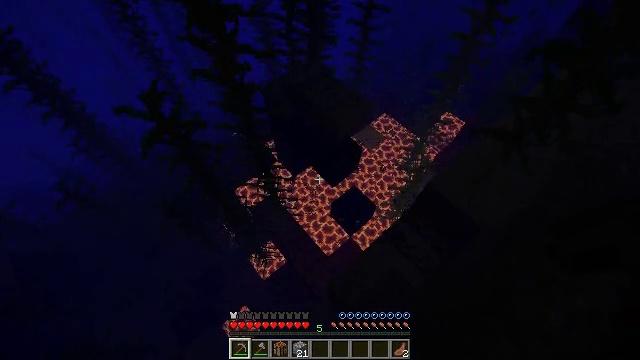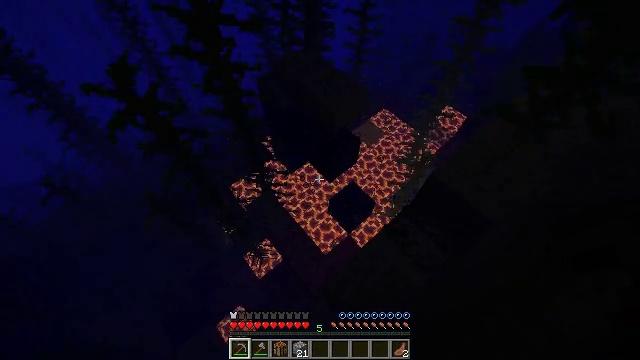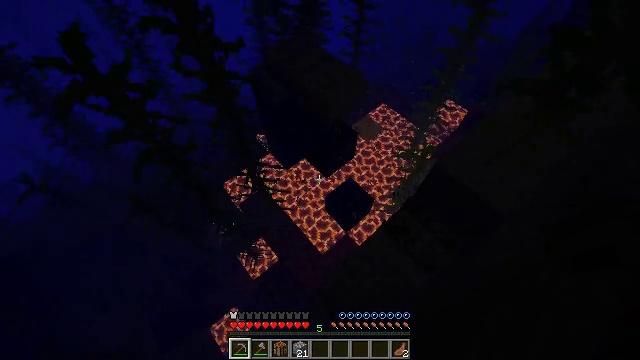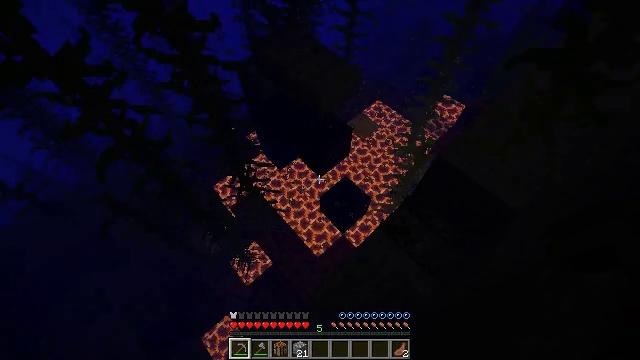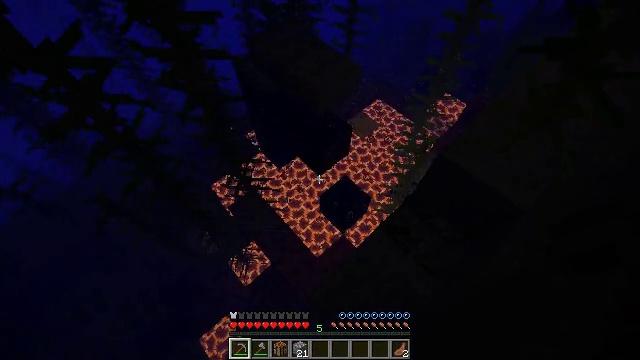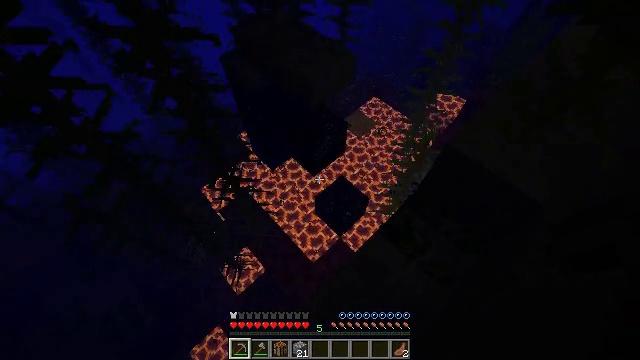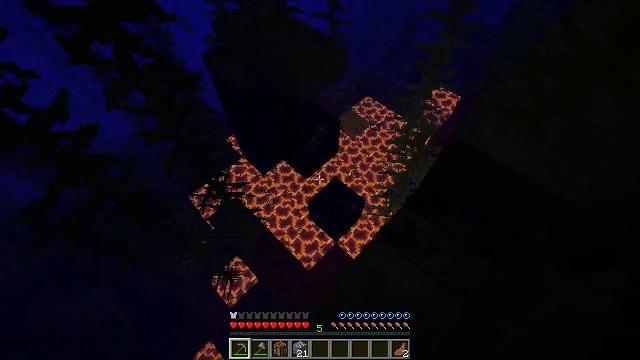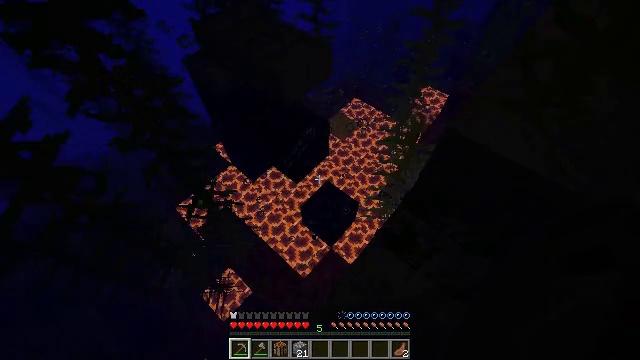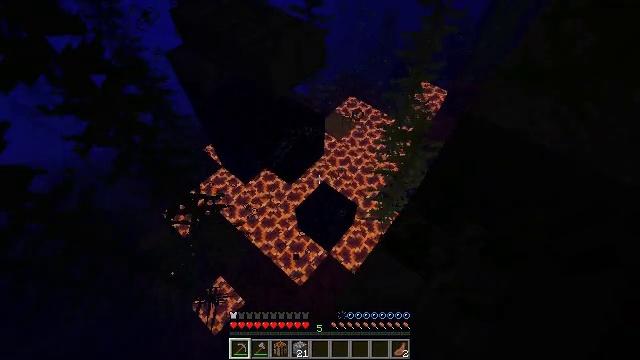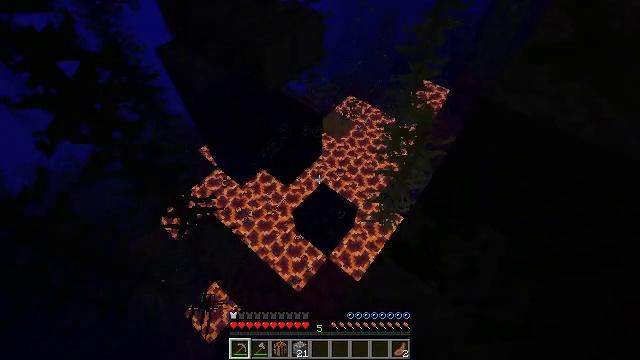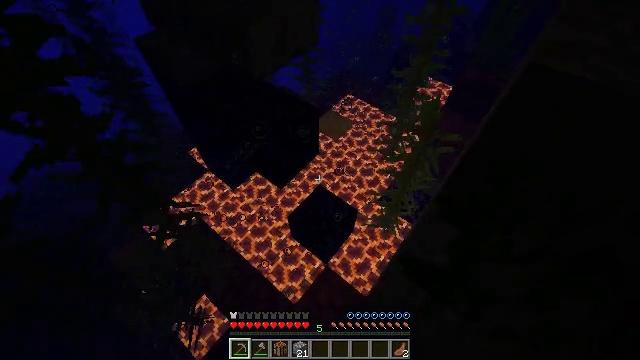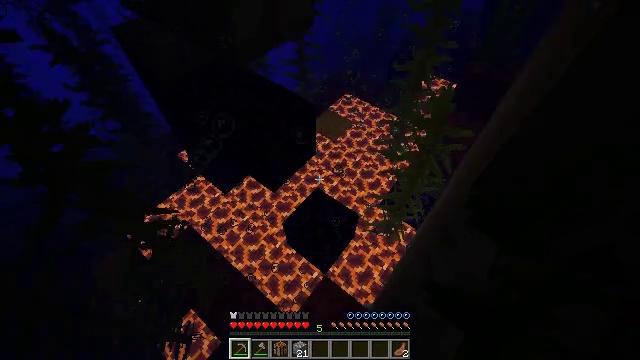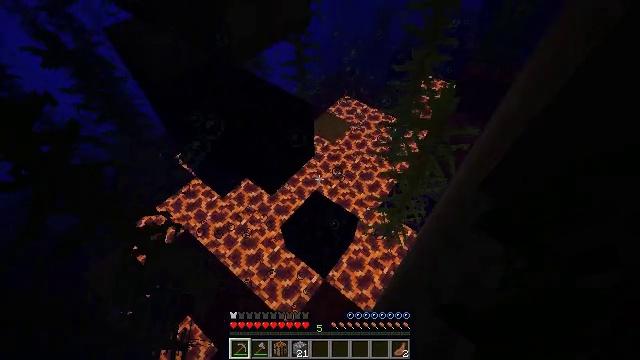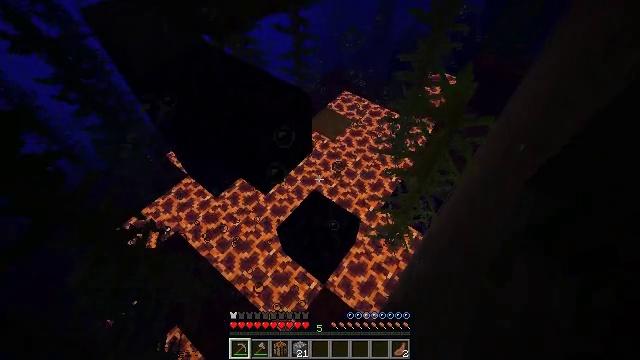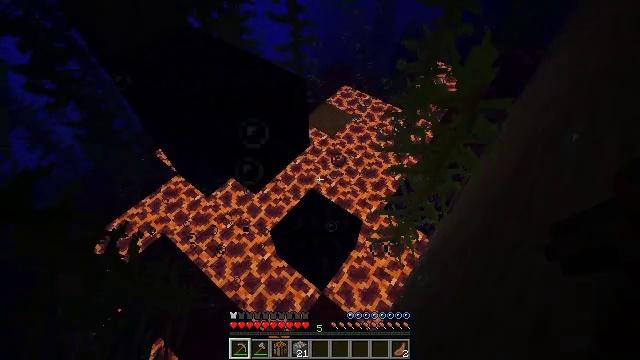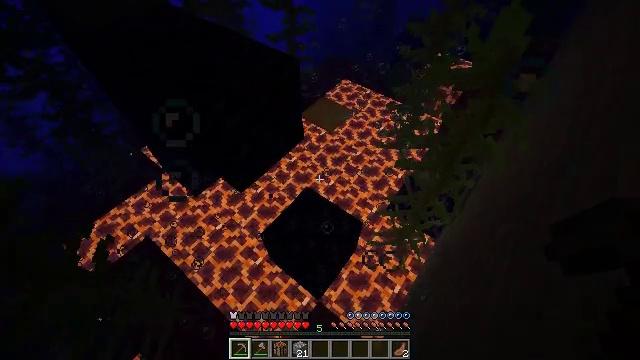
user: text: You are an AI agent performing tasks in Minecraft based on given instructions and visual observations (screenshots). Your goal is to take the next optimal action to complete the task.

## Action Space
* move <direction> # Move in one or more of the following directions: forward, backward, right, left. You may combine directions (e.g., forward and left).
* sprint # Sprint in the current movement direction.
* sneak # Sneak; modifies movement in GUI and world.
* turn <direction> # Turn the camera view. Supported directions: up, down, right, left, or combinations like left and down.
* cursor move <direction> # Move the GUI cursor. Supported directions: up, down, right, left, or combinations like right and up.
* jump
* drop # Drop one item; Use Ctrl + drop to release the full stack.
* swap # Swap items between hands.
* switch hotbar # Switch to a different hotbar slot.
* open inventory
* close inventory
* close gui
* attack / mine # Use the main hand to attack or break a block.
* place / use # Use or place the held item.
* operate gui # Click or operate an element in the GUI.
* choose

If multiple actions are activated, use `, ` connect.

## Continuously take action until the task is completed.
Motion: motion action
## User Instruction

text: Collect kelp plant from the sea.
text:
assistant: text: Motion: move forward, sprint
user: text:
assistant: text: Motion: move forward, sprint
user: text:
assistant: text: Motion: move forward, sprint, turn right
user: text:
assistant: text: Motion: move forward, sprint
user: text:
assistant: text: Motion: move forward, sprint, turn right
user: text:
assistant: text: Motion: move forward, sprint, turn right
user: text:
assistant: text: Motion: move forward, sprint, turn right and up
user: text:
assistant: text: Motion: move forward, sprint, turn right
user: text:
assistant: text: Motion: move forward, sprint
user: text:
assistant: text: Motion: move forward, sprint
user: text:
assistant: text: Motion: move forward, sprint
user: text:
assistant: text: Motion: move forward, sprint
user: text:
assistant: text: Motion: move forward and move right
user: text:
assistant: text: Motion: move forward and move right
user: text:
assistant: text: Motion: move forward and move right
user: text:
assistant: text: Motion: move forward and move right, turn up
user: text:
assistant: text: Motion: move forward and move right
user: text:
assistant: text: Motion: move forward and move right, turn up
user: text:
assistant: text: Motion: move forward, turn up
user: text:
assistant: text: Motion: move forward, turn left and up
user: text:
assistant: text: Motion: move forward, turn left and up
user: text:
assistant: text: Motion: move forward, turn left and up
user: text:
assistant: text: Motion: move forward, turn left and up
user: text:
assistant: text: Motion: move forward
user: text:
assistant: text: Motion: move forward, turn left and up
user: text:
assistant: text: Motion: move forward, sneak, turn left and up
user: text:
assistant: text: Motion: move forward, sneak, turn left and up
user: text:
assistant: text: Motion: move forward, sneak, turn left and up
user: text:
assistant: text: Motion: move forward, sneak
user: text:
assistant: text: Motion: move forward, sneak